Question: I'm trying to get a 'DataGridTextColumn' to only allow upper casing.
The obvious approach would be to set 'CharacterCasing' to 'Upper' for the 'EditingElementStyle' 'TextBox'. This works great as long as you enter edit mode before starting to type but if you start typing when the cell isn't in edit mode then the first character entered in the 'TextBox' is lower case
I have a feeling this is a bug or am I missing something with the assumption that setting 'CharacterCasing' to 'Upper' should do the trick? Does anybody have a fix or workaround for this?
The problem can be reproduced like this. Just put the keyboard focus in the first cell in the 'DataGrid' and press without entering edit mode first. Looks like this

'''
<DataGrid ItemsSource="{Binding MyList}"
AutoGenerateColumns="False">
<DataGrid.Columns>
<DataGridTextColumn Header="Test Character Casing"
Binding="{Binding Name}">
<DataGridTextColumn.EditingElementStyle>
<Style TargetType="TextBox">
<Setter Property="CharacterCasing" Value="Upper"/>
</Style>
</DataGridTextColumn.EditingElementStyle>
</DataGridTextColumn>
</DataGrid.Columns>
</DataGrid>
'''
'''
public partial class MainWindow : Window
{
public MainWindow()
{
InitializeComponent();
MyList = new List<MyItem>();
MyList.Add(new MyItem { Name = "" });
MyList.Add(new MyItem { Name = "" });
this.DataContext = this;
}
public List<MyItem> MyList { get; set; }
}
public class MyItem
{
public string Name { get; set; }
}
'''
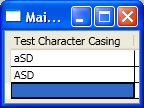
Answer: I'm pretty sure this is a bug and I created a workaround using an Attached Behavior. Instead of setting 'CharacterCasing="Upper"', I use 'behaviors:TextBoxUpperCaseBehavior.IsEnabled="True"'.
'''
<Style TargetType="TextBox" x:Key="dataGridUpperCaseTextBoxStyle">
<Setter Property="behaviors:TextBoxUpperCaseBehavior.IsEnabled" Value="True"/>
</Style>
'''
'''
public static class TextBoxUpperCaseBehavior
{
public static readonly DependencyProperty IsEnabledProperty =
DependencyProperty.RegisterAttached("IsEnabled",
typeof(bool),
typeof(TextBoxUpperCaseBehavior),
new UIPropertyMetadata(false, OnIsEnabledChanged));
[AttachedPropertyBrowsableForType(typeof(TextBox))]
public static bool GetIsEnabled(TextBox comboBox)
{
return (bool)comboBox.GetValue(IsEnabledProperty);
}
public static void SetIsEnabled(TextBox comboBox, bool value)
{
comboBox.SetValue(IsEnabledProperty, value);
}
private static void OnIsEnabledChanged(DependencyObject target, DependencyPropertyChangedEventArgs e)
{
TextBox textBox = target as TextBox;
if ((bool)e.NewValue == true)
{
textBox.CharacterCasing = CharacterCasing.Upper;
textBox.TextChanged += textBox_TextChanged;
}
else
{
textBox.CharacterCasing = CharacterCasing.Normal;
textBox.TextChanged -= textBox_TextChanged;
}
}
private static void textBox_TextChanged(object sender, TextChangedEventArgs e)
{
TextBox textBox = sender as TextBox;
if (textBox.Text.ToUpper() != textBox.Text)
{
textBox.Text = textBox.Text.ToUpper();
}
}
}
'''